Question: I want to create a graphics whereby circles are overlapped and their colour fades out, also the circles should have a white space in between each other, something similar to this:
Here is how far I've got:
'''
import java.awt.*;
import java.awt.geom.*;
import javax.swing.*;
import java.awt.event.MouseListener;
import java.awt.event.MouseEvent;
class Circles extends JPanel implements MouseListener {
public void mouseReleased(MouseEvent event) {
}
public void mousePressed(MouseEvent event) {
}
public void mouseClicked(MouseEvent event) {
}
public void mouseEntered(MouseEvent event) {}
public void mouseExited(MouseEvent event) {}
public Circles() {
addMouseListener(this);
}
public void paint(Graphics g) {
g.setColor(Color.white);
int w = getWidth();
int h = getHeight();
g.fillRect(0, 0, w, h);
Graphics2D g2 = (Graphics2D) g;
for (int i = 0; i < 20; i++) {
if (i % 2 == 0) {
Color c = new Color(255 - i * 10, 255 - i * 10, 255 - i * 10);
g2.setColor(c);
} else {
g2.setColor(Color.white);
}
g2.fillOval((5 * i), (5 * i), (w - 10) * i, (h - 10) * i);
}
}
public static void main(String[] args) {
Frame w = new Frame();
w.setVisible(true);
}
}
'''
Frame:
'''
import java.awt.*;
import java.awt.geom.*;
import javax.swing.*;
public class Frame extends JFrame {
Circles myPanel;
public static void main(String[] args) {
Frame w = new Frame();
w.setVisible(true);
}
public Frame() {
setTitle("In-class Test 1: Starting Code");
setDefaultCloseOperation(JFrame.EXIT_ON_CLOSE);
setSize(500, 220);
setLocation(300, 300);
myPanel = new Circles();
add(myPanel);
}
}
'''
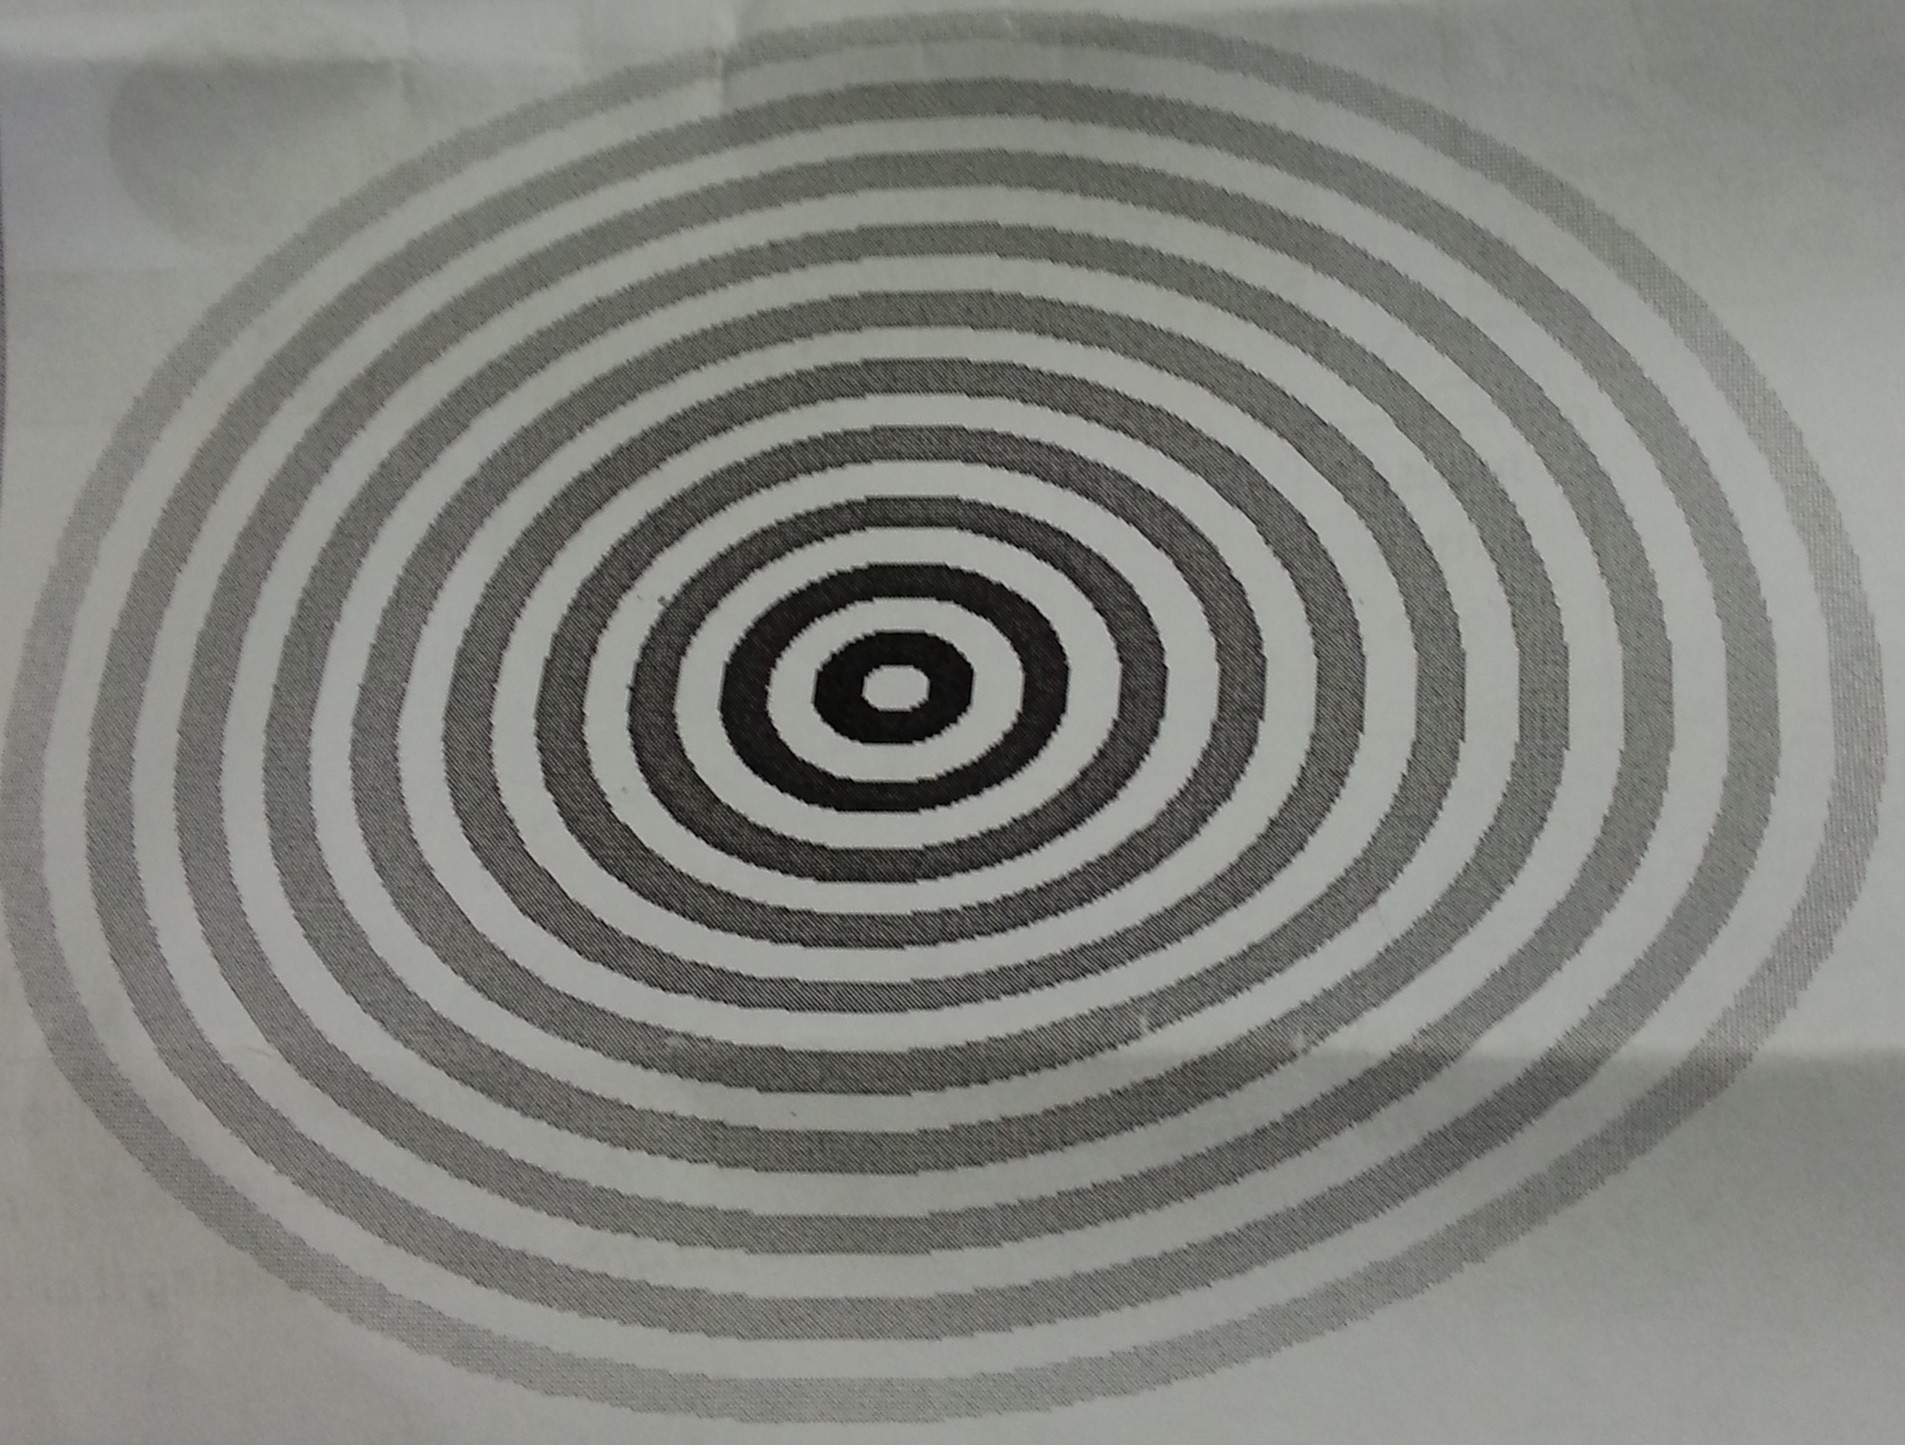
Answer: There are a number of ways to achieve this, but first, start by overriding 'paintComponent' instead of 'paint'.
Second, you will need some kind of loop that expand the radius of the circle on each iteration.
Thirdly, you will want a simple 'int' value that acts as a alpha value, starting from 255 and decreases down to the faintest alpha level you want, perhaps 64 of example.
On each iteration of the loop, you will want to increase the radius value and decrease the alpha value accordingly. You would then simply need to create a new 'Color' object with the RGB & alpha values you need
Check out <URL> for details

'''
import java.awt.BasicStroke;
import java.awt.BorderLayout;
import java.awt.Color;
import java.awt.Dimension;
import java.awt.EventQueue;
import java.awt.Graphics;
import java.awt.Graphics2D;
import java.awt.RenderingHints;
import java.awt.geom.Ellipse2D;
import javax.swing.JFrame;
import javax.swing.JPanel;
import javax.swing.UIManager;
import javax.swing.UnsupportedLookAndFeelException;
public class FadingCircles {
public static void main(String[] args) {
new FadingCircles();
}
public FadingCircles() {
EventQueue.invokeLater(new Runnable() {
@Override
public void run() {
try {
UIManager.setLookAndFeel(UIManager.getSystemLookAndFeelClassName());
} catch (ClassNotFoundException | InstantiationException | IllegalAccessException | UnsupportedLookAndFeelException ex) {
}
JFrame frame = new JFrame("Test");
frame.setDefaultCloseOperation(JFrame.EXIT_ON_CLOSE);
frame.setLayout(new BorderLayout());
frame.add(new TestPane());
frame.pack();
frame.setLocationRelativeTo(null);
frame.setVisible(true);
}
});
}
public static class TestPane extends JPanel {
public static final int CIRCLE_COUNT = 10;
@Override
public Dimension getPreferredSize() {
return new Dimension(200, 200);
}
@Override
protected void paintComponent(Graphics g) {
super.paintComponent(g);
Graphics2D g2d = (Graphics2D) g.create();
g2d.setRenderingHint(RenderingHints.KEY_ALPHA_INTERPOLATION, RenderingHints.VALUE_ALPHA_INTERPOLATION_QUALITY);
g2d.setRenderingHint(RenderingHints.KEY_ANTIALIASING, RenderingHints.VALUE_ANTIALIAS_ON);
g2d.setRenderingHint(RenderingHints.KEY_COLOR_RENDERING, RenderingHints.VALUE_COLOR_RENDER_QUALITY);
g2d.setRenderingHint(RenderingHints.KEY_DITHERING, RenderingHints.VALUE_DITHER_ENABLE);
g2d.setRenderingHint(RenderingHints.KEY_FRACTIONALMETRICS, RenderingHints.VALUE_FRACTIONALMETRICS_ON);
g2d.setRenderingHint(RenderingHints.KEY_INTERPOLATION, RenderingHints.VALUE_INTERPOLATION_BILINEAR);
g2d.setRenderingHint(RenderingHints.KEY_RENDERING, RenderingHints.VALUE_RENDER_QUALITY);
g2d.setRenderingHint(RenderingHints.KEY_STROKE_CONTROL, RenderingHints.VALUE_STROKE_PURE);
int maxRadius = Math.min(getWidth(), getHeight());
int alpha = 255;
int range = 255 - 32;
g2d.setStroke(new BasicStroke(6, BasicStroke.CAP_ROUND, BasicStroke.JOIN_ROUND));
for (int index = 0; index < CIRCLE_COUNT; index++) {
float progress = (float) index / (float) CIRCLE_COUNT;
alpha = 255 - Math.round(range * progress);
Color color = new Color(0, 0, 0, alpha);
g2d.setColor(color);
int radius = Math.round(maxRadius * progress);
int x = (getWidth() - radius) / 2;
int y = (getHeight() - radius) / 2;
g2d.draw(new Ellipse2D.Float(x, y, radius, radius));
}
g2d.dispose();
}
}
}
'''
You might also like to check out <URL>